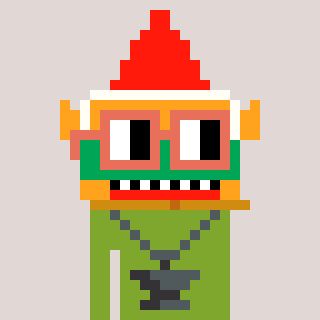
a pixel art character with square orange glasses, a gnome-shaped head and a slimegreen-colored body on a warm background